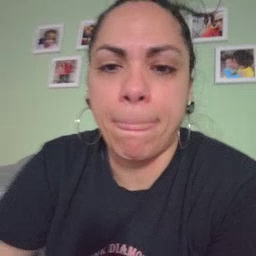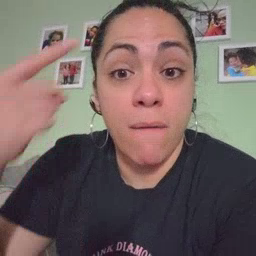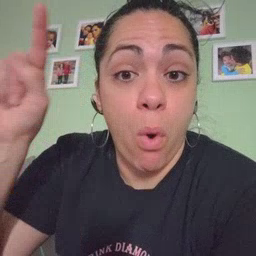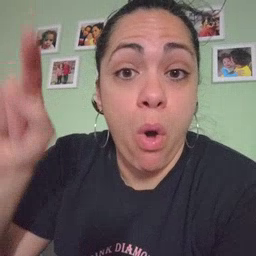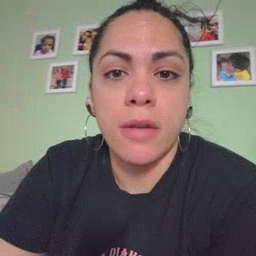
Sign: for